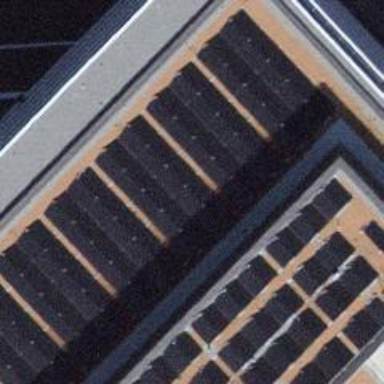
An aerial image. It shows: Solar power generator.